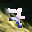
Label: 7